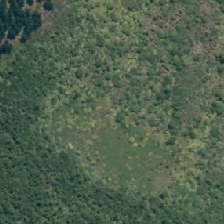
Land cover: low_producing_grassland